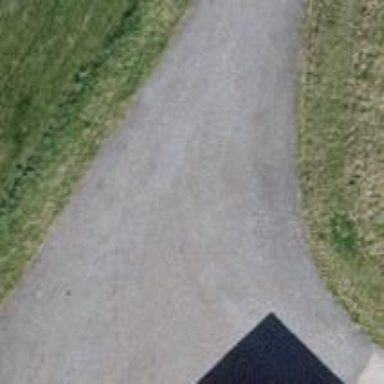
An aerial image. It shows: Driveway.